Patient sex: M
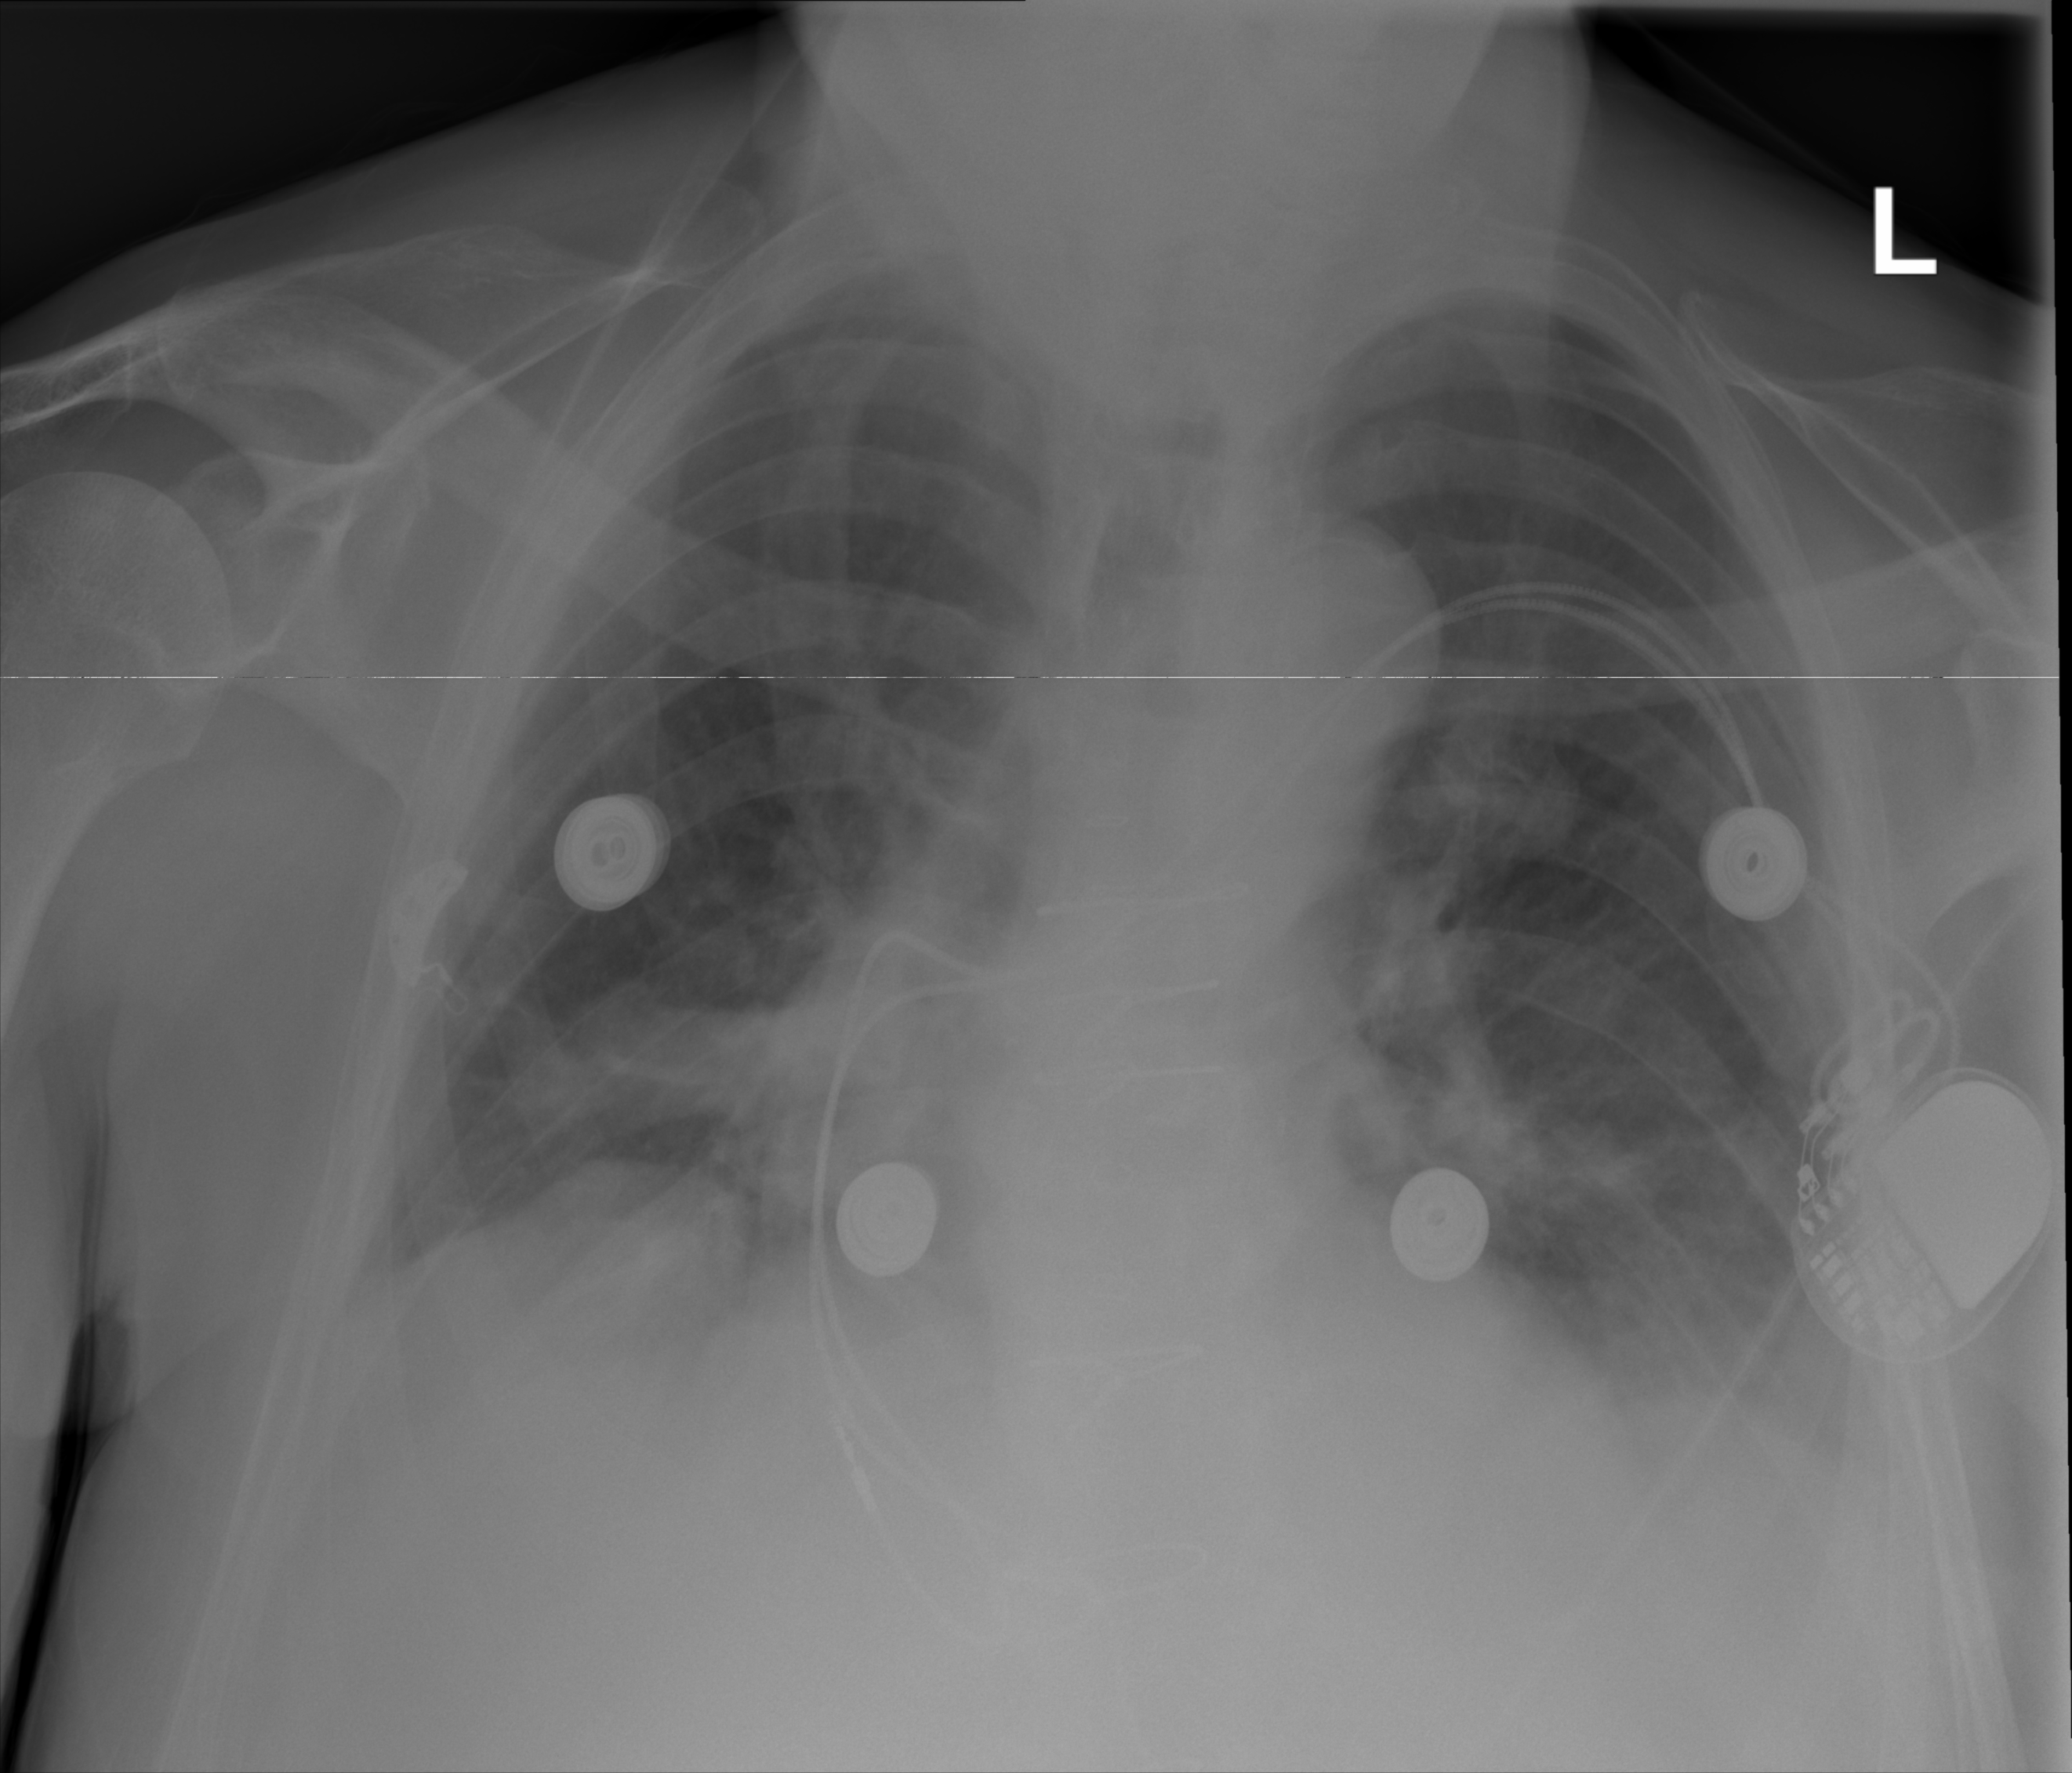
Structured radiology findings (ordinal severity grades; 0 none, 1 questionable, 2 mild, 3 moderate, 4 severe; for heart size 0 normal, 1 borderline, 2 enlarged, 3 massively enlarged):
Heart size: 0
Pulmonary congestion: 0
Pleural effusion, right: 1
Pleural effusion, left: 1
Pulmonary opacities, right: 0
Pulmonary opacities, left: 0
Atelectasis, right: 2
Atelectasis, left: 2